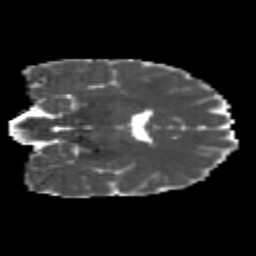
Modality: MD
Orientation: coronal
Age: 23
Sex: female
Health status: healthy
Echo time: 0.074 s